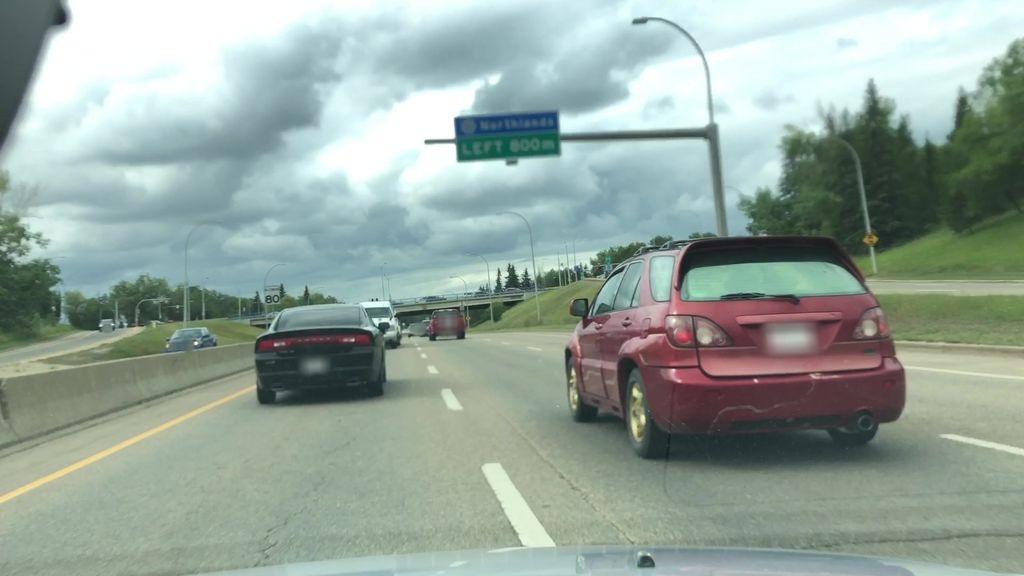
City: edmonton